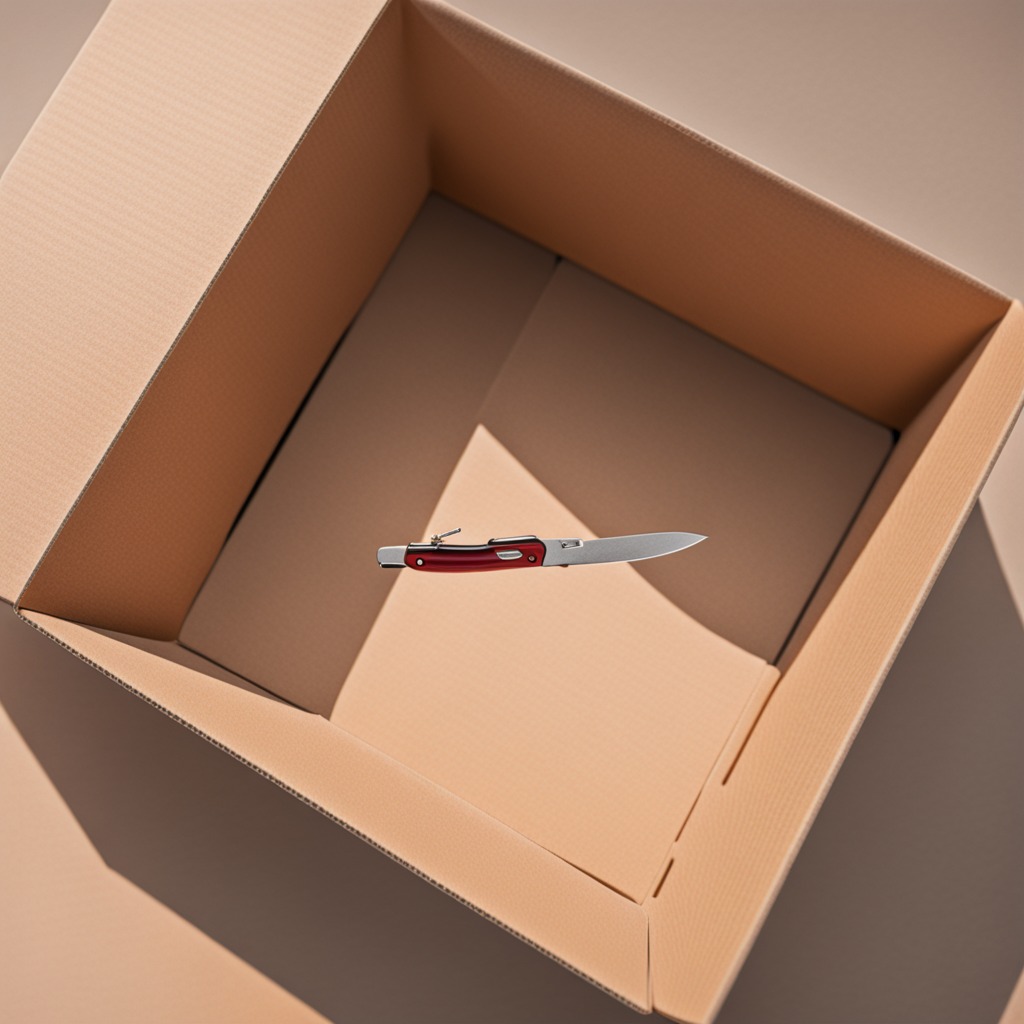
A utility knife is lying on the cardboard box surface in an outdoor workshop during daytime bright natural light soft shadows slightly creased but